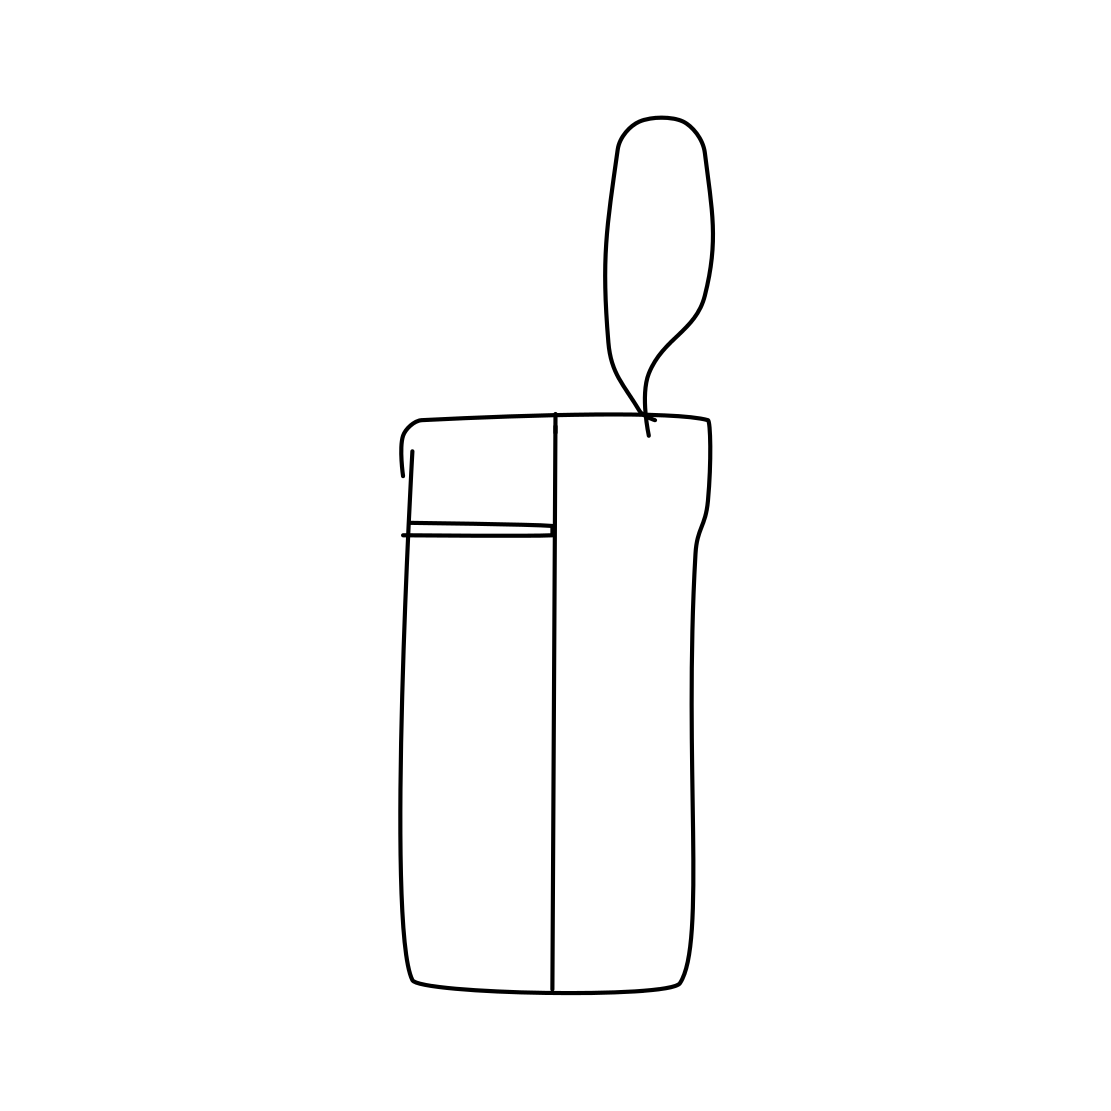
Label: lighter